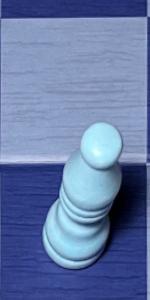
Label: Bishop_White